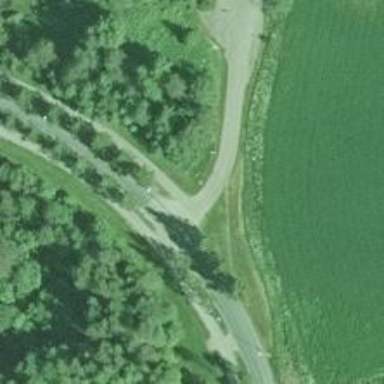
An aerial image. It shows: Asphalt cycleway.